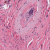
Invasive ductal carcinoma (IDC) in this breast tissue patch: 0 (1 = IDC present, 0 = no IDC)